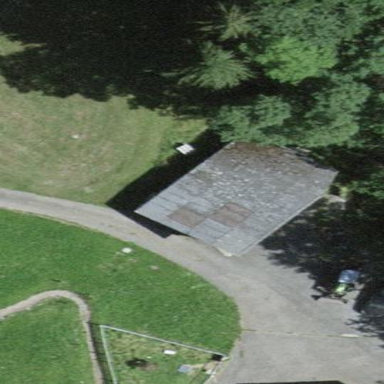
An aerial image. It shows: Garage.